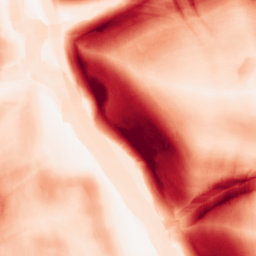
Category: morphological
Decomposition family: morphological_square
Decomposition parameters: operation: gradient
size: 15
Upsampling method: quadratic
Upsampling parameters: scale: 4
Upsampling scale: 4